Question: I'm currently using a Windows 7 VM to test my website in IE11. My website uses font awesome and glyphicons. All icons are loaded as expected except for a single one.
'''
<button type="submit">
<i class="fa fa-cart-plus fa-2x"></i>
</button>
'''
Testing in Firefox and Chrome in my Linux Mint machine, all icons render correctly. But both IE and Firefox in Windows show this single icon as a box.

I noticed that in Linux, the '.woff2' file was being used while the '.woff' version was used in Windows. Font Awesome CSS and fonts are being served locally, not from a CDN. Could this make any difference? This missing icon shows correctly on <URL>.
I found a few similar answers in Stack Overflow, most are old and I couldn't fix this because I don't even know where to start. How can I fix this missing icon?
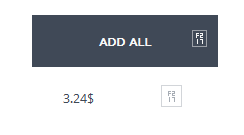
Answer: Also having this issue with Chrome in a local environment (Probably more than that but can't be bothered to fully test) - I suspect the latest release has gotten messed up.
I've built a version using the fa-stack method below, just needs a little css for positioning but works fine:
HTML
'''
<a role="button" class="btn btn-primary">
<span class="fa-stack">
<i class="fa fa-shopping-cart fa-stack-2x"></i>
<i class="fa fa-plus fa-stack-1x fa-primary"></i>
</span>&nbsp;New</a>
'''
CSS
'''
.fa-primary{
position: relative;
color: #1a9dff;
font-size: 0.5em !important;
top:-4px;
left:2px !important;
}
'''
Edit: I've had to tweak the css for use with the CDN version of FontAwesome - Further suspect the download package and the CDN do not match
<URL>
This will overlay a plus icon of the colour of your choosing over the shopping cart icon. (Edit: Apologies for my poor indentation, first time answering!)
I'll point out that something similar happened with Bootstrap a few months ago, I updated the core files from 3.1.1 to 3.3.4 (or something) and it completely destroyed my layouts, though using the CDN used on bootstrap's homepage everything was fine, just not the downloadable package.
Basically, hang about for a bit and I'm sure they'll sort it, even the pros make mistakes - Use the same source as on working examples until the download package gets fixed if you're desperate to use it.